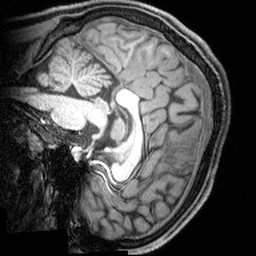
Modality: T1w
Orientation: sagittal
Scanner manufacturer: siemens
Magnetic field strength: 3 T
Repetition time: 1.9 s
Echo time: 0.00397 s